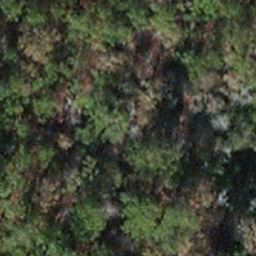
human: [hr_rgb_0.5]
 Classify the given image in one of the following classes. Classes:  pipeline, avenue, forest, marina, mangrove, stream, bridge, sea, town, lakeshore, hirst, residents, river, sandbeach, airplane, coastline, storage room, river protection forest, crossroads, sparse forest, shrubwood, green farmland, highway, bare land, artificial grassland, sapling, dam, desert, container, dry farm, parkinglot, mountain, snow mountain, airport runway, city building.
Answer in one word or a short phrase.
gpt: sapling